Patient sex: F
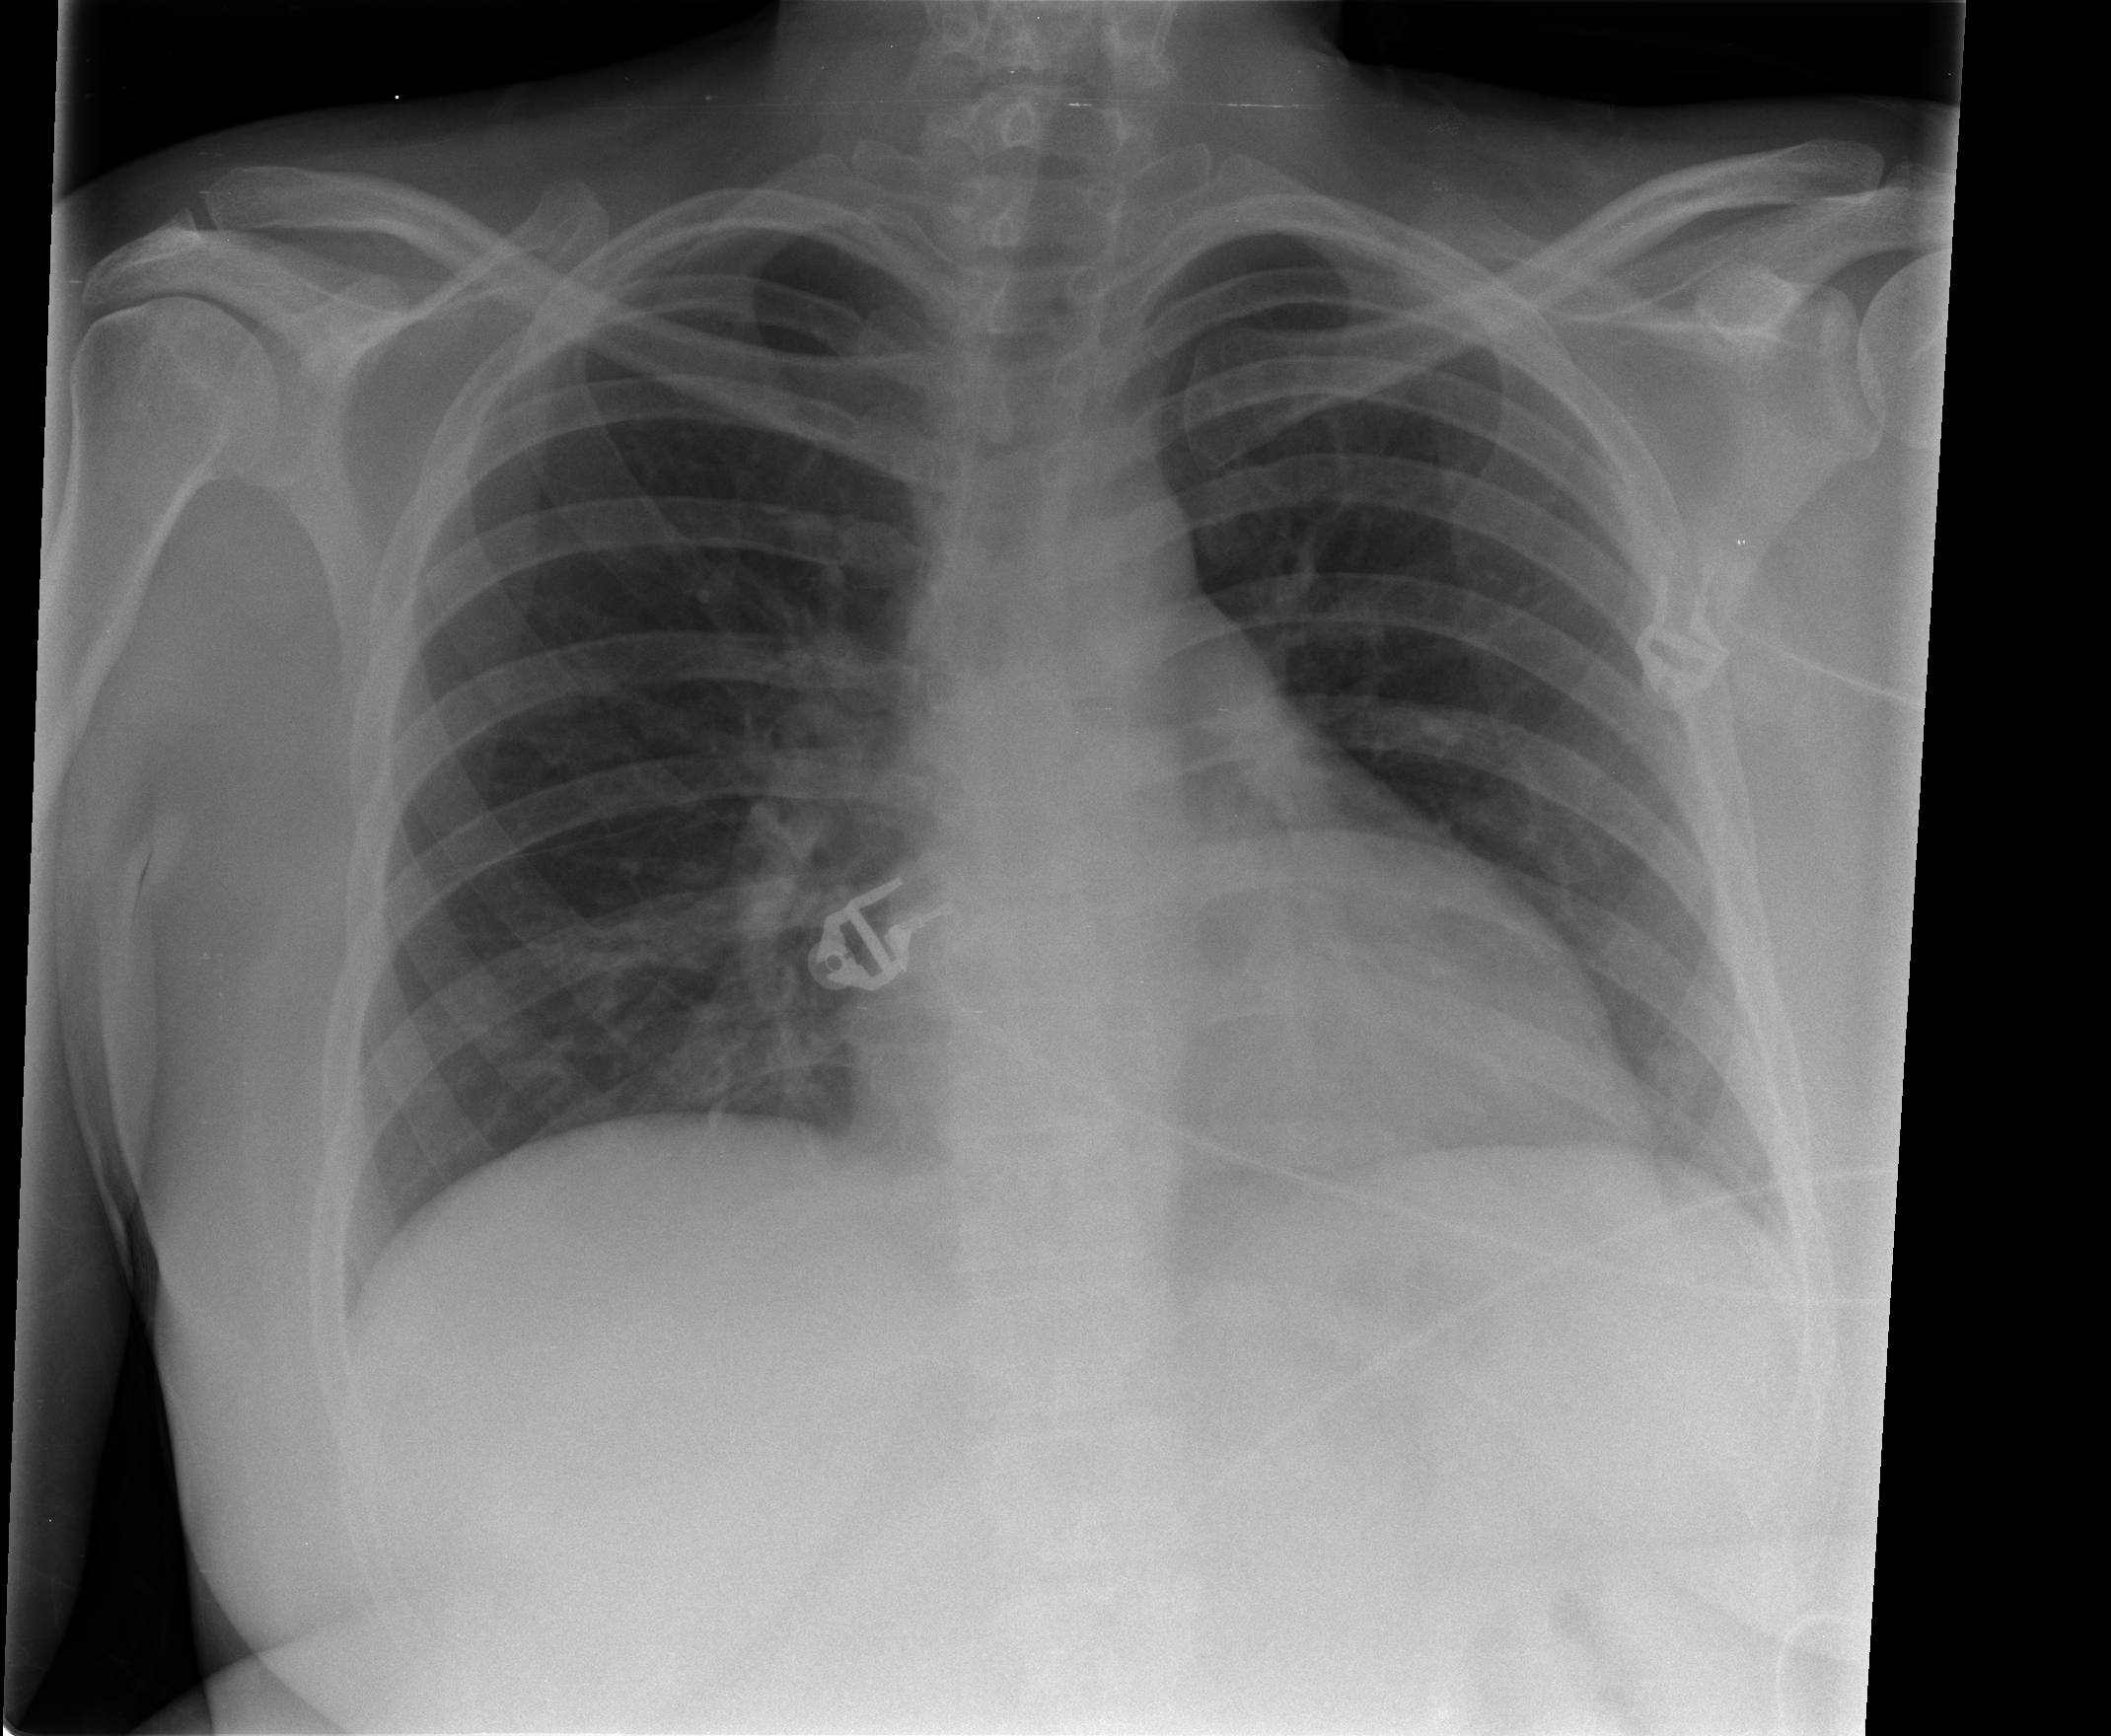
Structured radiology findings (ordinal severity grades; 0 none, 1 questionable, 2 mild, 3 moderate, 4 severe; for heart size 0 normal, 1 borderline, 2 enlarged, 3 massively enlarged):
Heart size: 1
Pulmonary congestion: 0
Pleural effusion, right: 0
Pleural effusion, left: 1
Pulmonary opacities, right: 0
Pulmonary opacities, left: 0
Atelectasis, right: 1
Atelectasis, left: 0